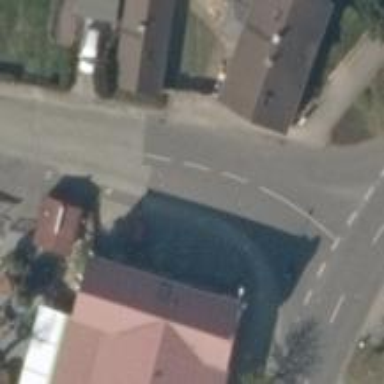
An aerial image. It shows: Asphalt road in residential area.